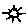
Label: sun